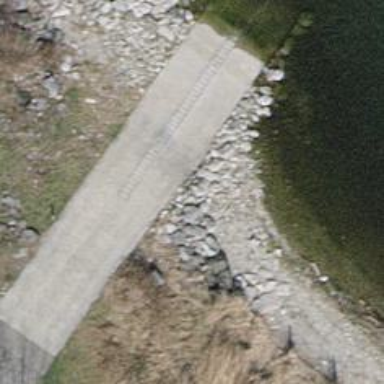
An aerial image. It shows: Slipway on leisure land.